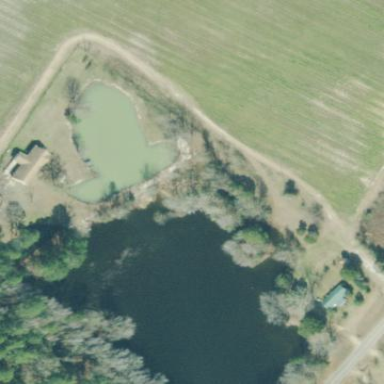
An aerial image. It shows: Serene pond surrounded by nature.